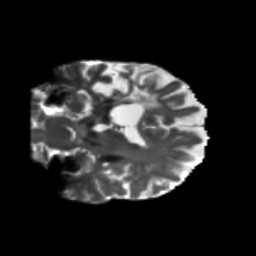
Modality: T2w
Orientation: coronal
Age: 69
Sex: female
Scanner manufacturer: siemens
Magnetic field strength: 3 T
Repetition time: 5.47 s
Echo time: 0.0854 s